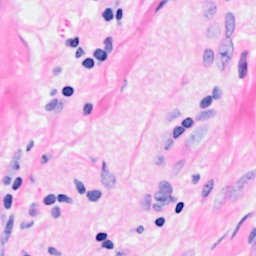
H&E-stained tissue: Breast